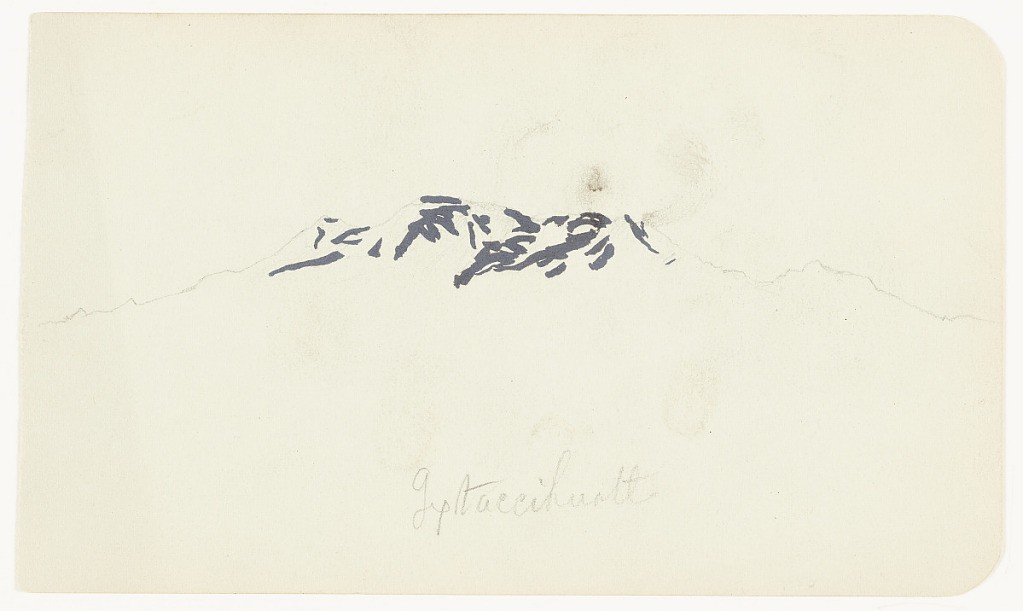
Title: Iztaccíhuatl, Mexico
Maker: Frederic Edwin Church, American, 1826–1900
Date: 1883–1884
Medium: Graphite and oxidized white gouache on light green wove paper; verso: graphite
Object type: Drawing
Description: Landscape sketch showing a view of the volcano known as Iztaccíhuatl, near Mexico City, Mexico. Famous for its craggy, sprawling peaks, Iztaccíhuatl's ridge is extremely rugged and rocky and covered in fields of snow--which, here, are highlighted in oxidized white gouache that appears black.

Verso: Architecture sketch showing a view of a baking oven in use in Mexico. Situated at center and composed of rectangular bricks, the oven is characterized by its semi-spherical, igloo-like design with a small, arched opening. A chimney situated at its highest point emits black smoke, which drifts to the right in front of the doorway to another nearby building.